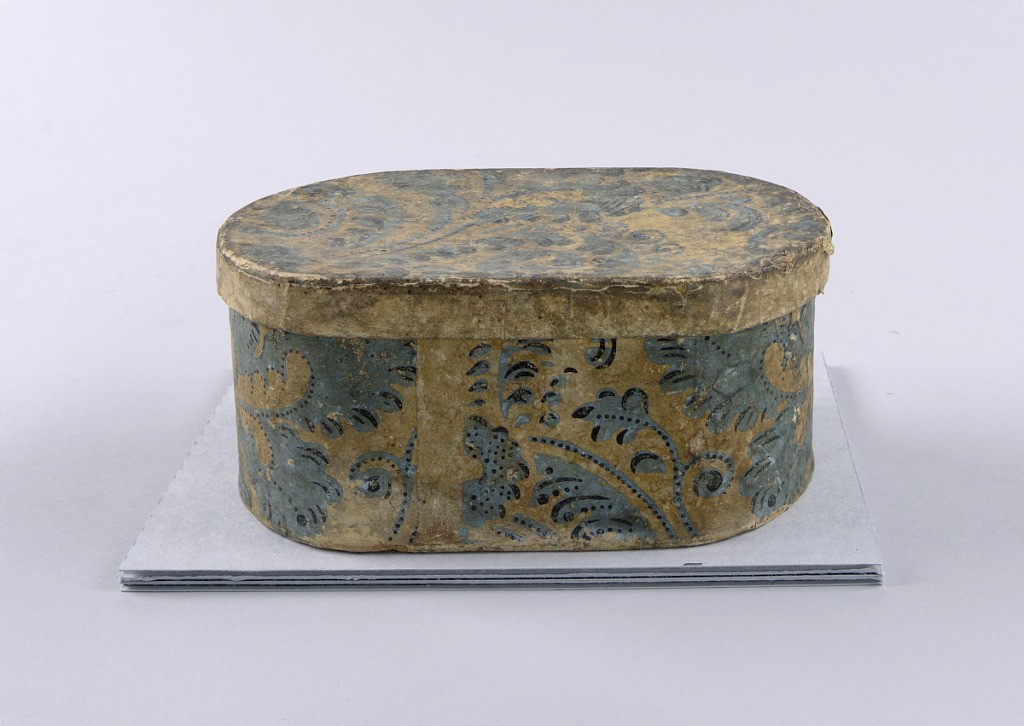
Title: Bandbox
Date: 1825–30
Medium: Block-printed paper on pasteboard support
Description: a) Oval box covered with wallpaper. Foliate scrolls in lavender-blue with darker blue dots emphasizing the pattern in various places, on yellow ground. Margin visible at seam; b) Cover of the same as "a". Two joined sheets.